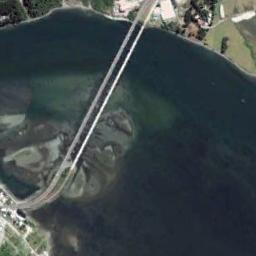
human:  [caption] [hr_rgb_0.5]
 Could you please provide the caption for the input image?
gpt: A bridge is over the deep green river .

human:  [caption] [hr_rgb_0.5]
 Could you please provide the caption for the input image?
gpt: A bridge is built on a dark blue river and the river has a channel bar .

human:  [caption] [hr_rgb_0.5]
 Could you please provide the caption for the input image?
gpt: A bridge connects the land on both sides of the blue waters  There are many residential areas and green areas on the land  There is a sandy land in the river .

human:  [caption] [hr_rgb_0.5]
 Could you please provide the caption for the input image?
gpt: The bridge made a turn as it approached the shore .

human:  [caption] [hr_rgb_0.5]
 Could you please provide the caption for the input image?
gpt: The ground below the bridge is uneven .